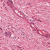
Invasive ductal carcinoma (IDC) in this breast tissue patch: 1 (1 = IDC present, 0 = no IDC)